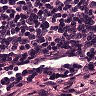
Metastatic tissue present: no